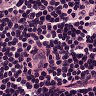
Metastatic tissue present: no